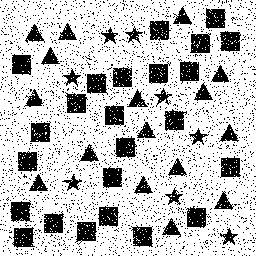
Squares: 24
Triangles: 16
Stars: 8
Total shapes: 48